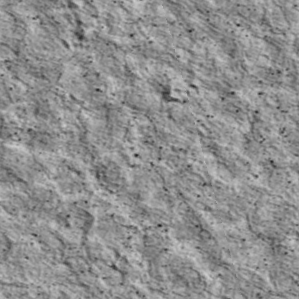
Label: non_frost